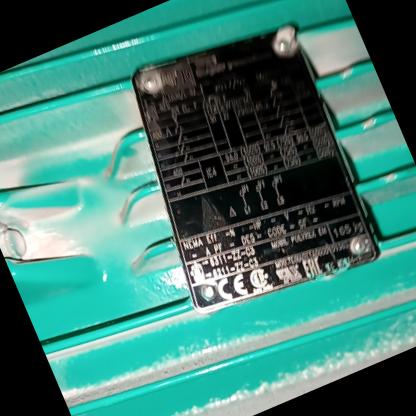
Klasa: tabliczka-znamionowa